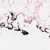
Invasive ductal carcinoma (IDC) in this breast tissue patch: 0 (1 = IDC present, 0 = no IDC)